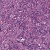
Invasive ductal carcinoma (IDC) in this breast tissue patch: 1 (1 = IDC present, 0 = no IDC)